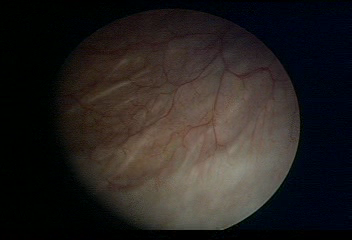
Modality: WLC
Class: Normal mucosa
Bladder cancer association: No